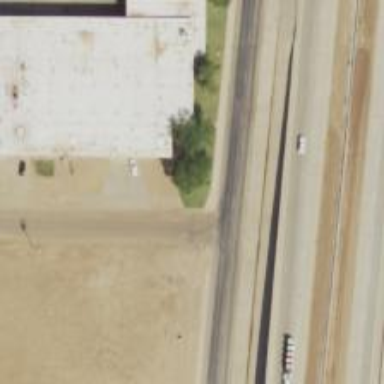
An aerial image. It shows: Secondary road with frontage road.